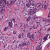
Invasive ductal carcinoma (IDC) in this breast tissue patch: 1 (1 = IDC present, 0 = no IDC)